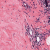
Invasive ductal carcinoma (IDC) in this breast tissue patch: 0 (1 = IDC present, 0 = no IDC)